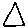
Label: triangle